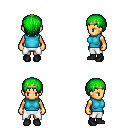
a pixel art fantasy rpg character, female body template, human, tanned skin, teal sleeveless shirt, white pants, green plain hairstyle, gold tiara, black shoes, four views (front, back, left, right), 2x2 character sprite sheet, small pixel art, hard edges, no anti-aliasing